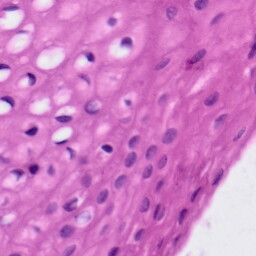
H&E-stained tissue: Tonsil